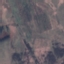
Land use / land cover: HerbaceousVegetation